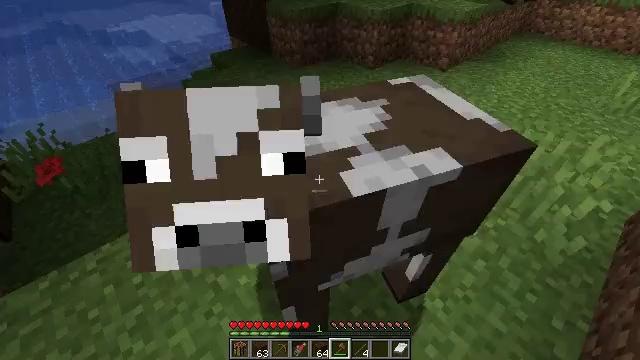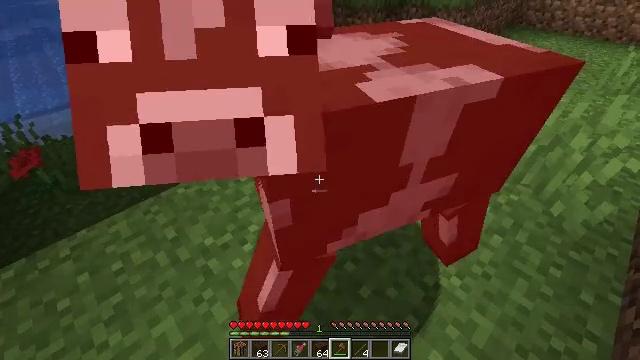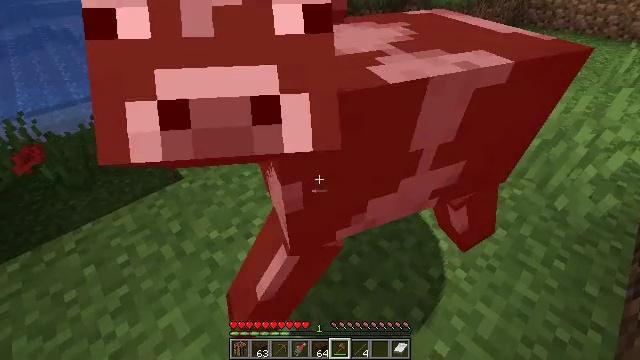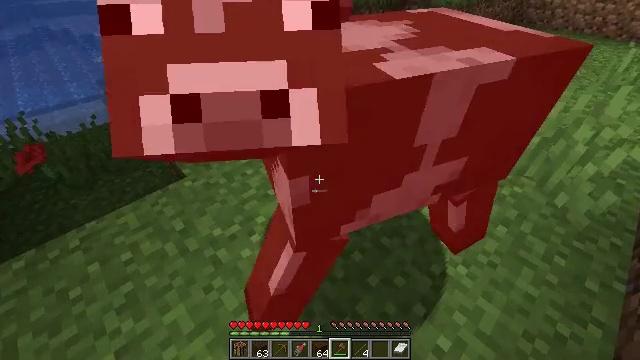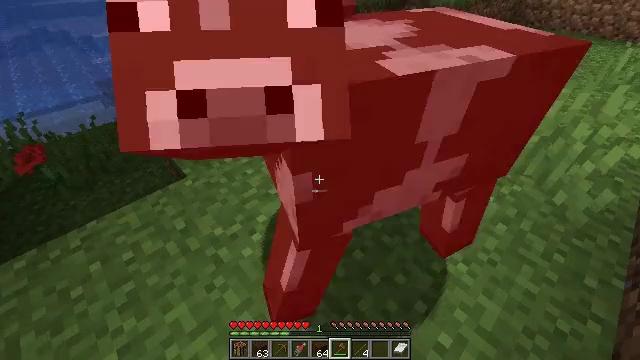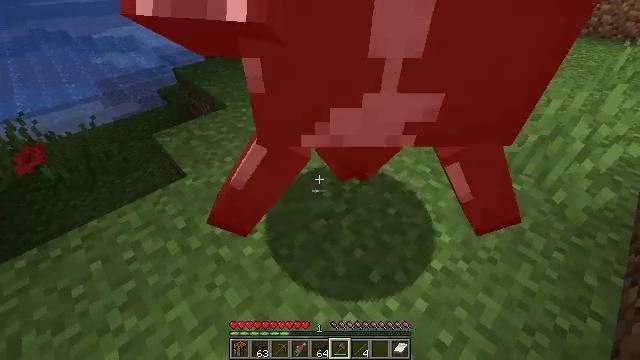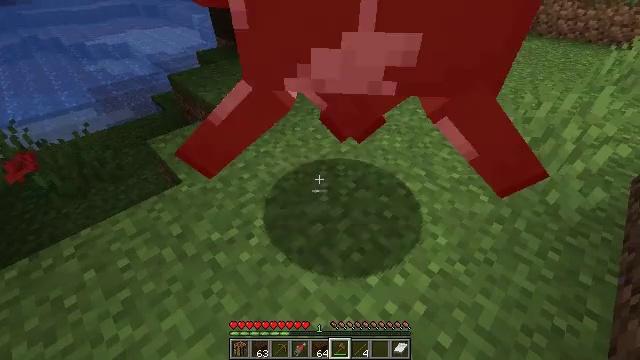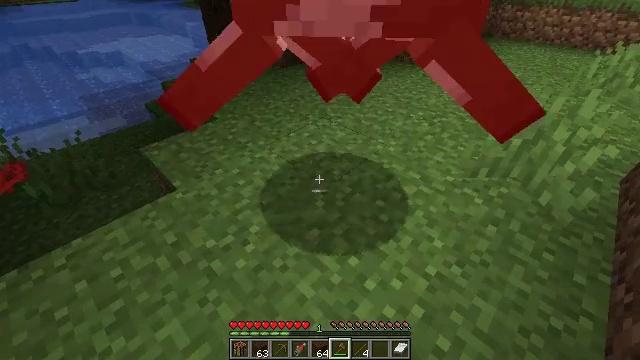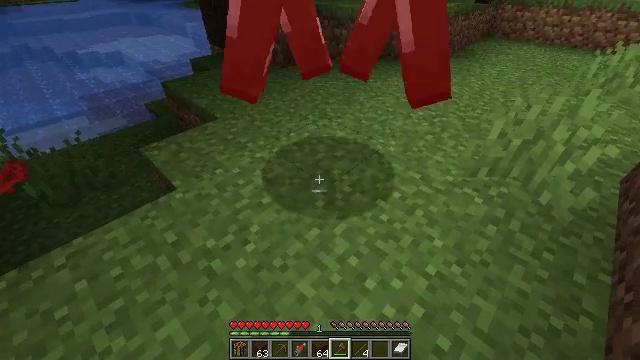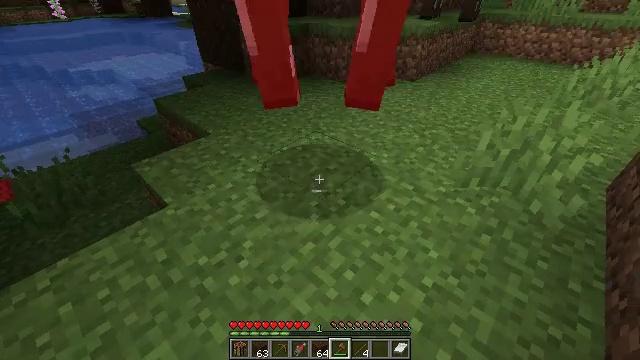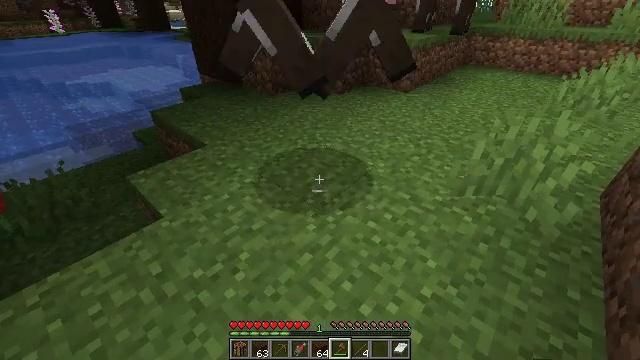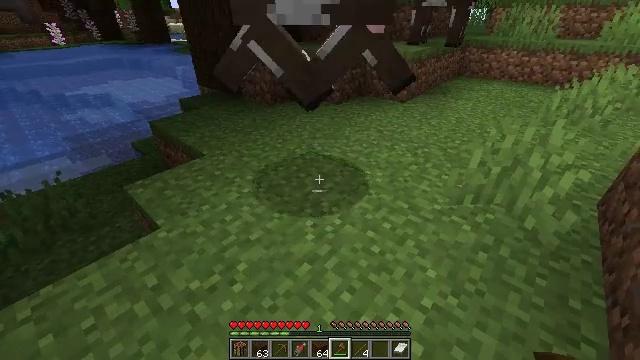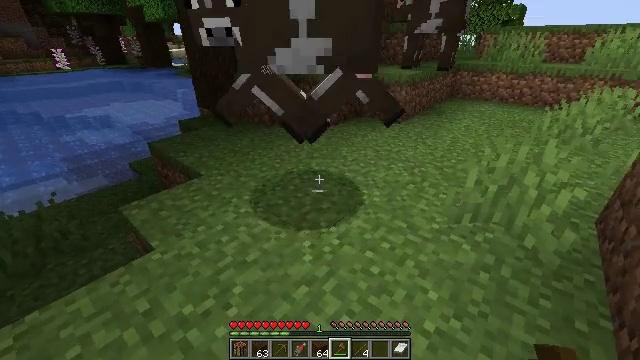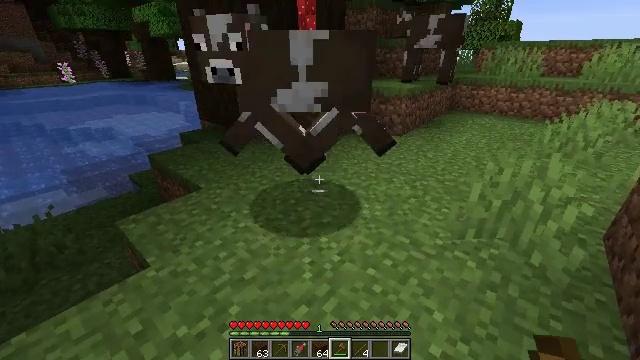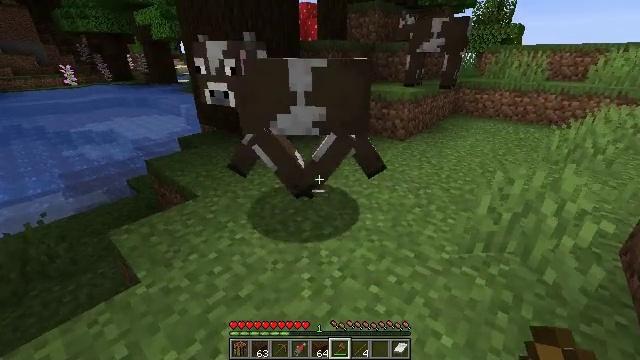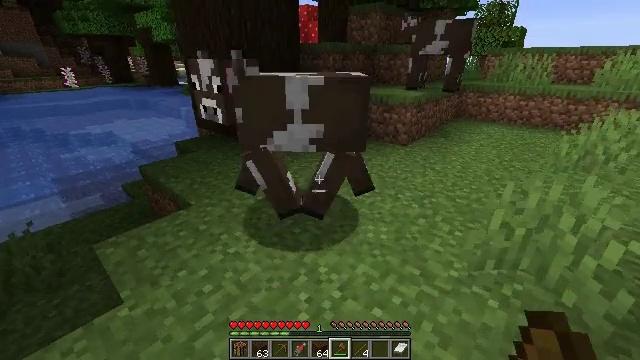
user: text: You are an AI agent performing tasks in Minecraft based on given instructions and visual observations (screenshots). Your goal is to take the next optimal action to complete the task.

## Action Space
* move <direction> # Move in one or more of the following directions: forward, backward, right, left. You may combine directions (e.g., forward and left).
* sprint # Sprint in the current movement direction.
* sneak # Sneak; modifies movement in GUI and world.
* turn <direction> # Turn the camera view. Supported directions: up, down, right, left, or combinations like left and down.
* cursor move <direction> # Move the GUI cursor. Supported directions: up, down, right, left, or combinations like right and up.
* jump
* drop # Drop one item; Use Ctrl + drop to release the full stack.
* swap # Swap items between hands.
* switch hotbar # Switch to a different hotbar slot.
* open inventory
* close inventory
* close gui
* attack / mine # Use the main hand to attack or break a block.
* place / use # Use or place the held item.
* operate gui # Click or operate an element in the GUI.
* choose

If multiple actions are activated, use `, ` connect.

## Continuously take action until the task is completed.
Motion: motion action
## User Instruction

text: Hunt animals.
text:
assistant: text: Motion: turn right and up
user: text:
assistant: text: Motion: no_op
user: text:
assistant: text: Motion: no_op
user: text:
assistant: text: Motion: no_op
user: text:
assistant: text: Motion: no_op
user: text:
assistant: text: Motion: turn right and up
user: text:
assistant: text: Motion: turn right and up
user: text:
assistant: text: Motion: no_op
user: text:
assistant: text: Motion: turn right and up
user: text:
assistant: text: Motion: turn up
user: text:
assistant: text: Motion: turn up
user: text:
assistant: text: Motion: turn up
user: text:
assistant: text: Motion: move forward, turn up
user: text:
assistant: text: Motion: move forward
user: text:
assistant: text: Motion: move forward
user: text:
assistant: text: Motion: move forward
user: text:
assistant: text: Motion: move forward, turn left, attack / mine
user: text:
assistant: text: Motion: attack / mine
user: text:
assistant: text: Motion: turn left, attack / mine
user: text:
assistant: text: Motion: turn left and up, attack / mine
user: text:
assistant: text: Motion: turn left and up
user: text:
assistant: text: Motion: no_op